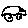
Label: car